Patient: sex F, age 71
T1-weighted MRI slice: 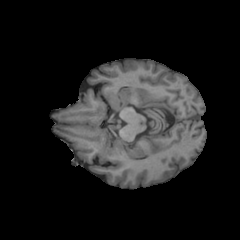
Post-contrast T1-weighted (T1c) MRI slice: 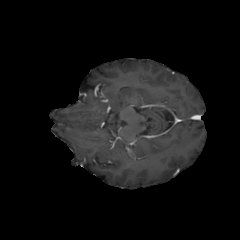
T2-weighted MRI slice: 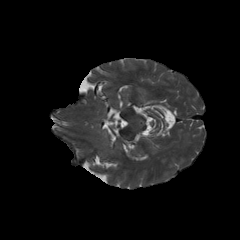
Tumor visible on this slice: no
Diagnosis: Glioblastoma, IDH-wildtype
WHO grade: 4